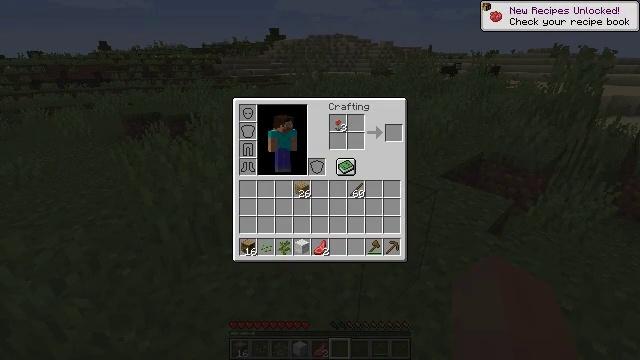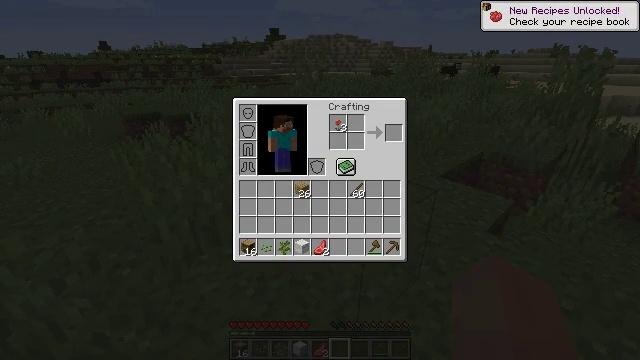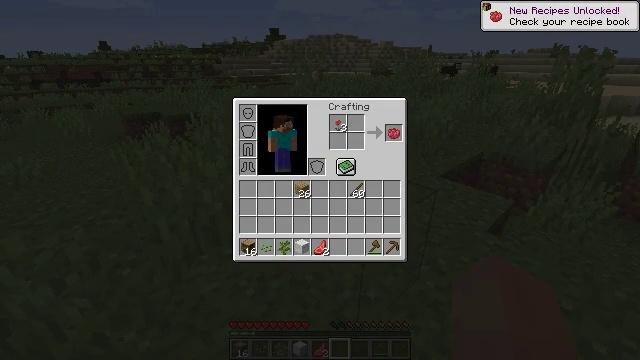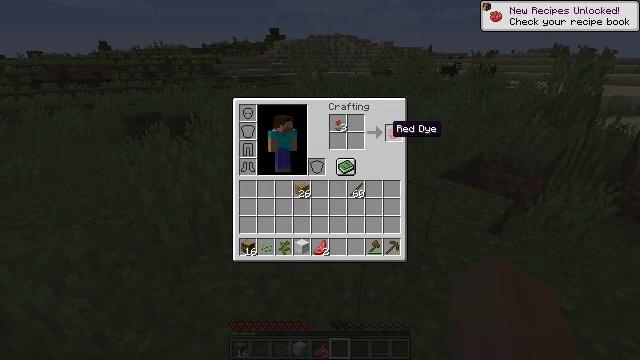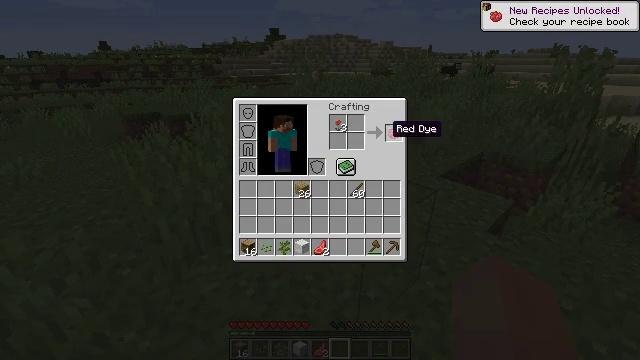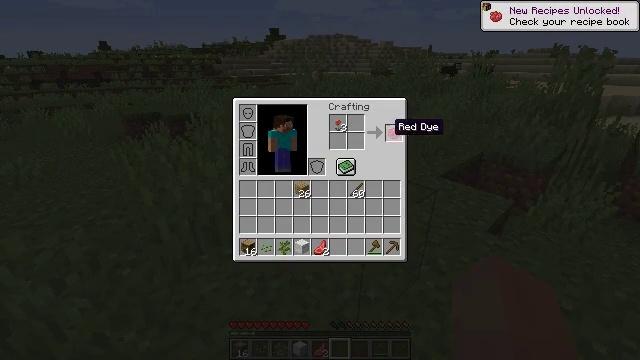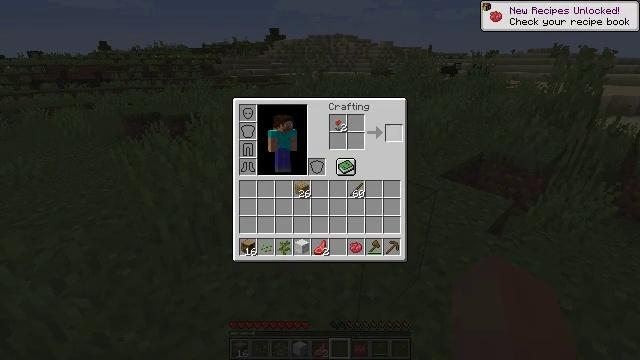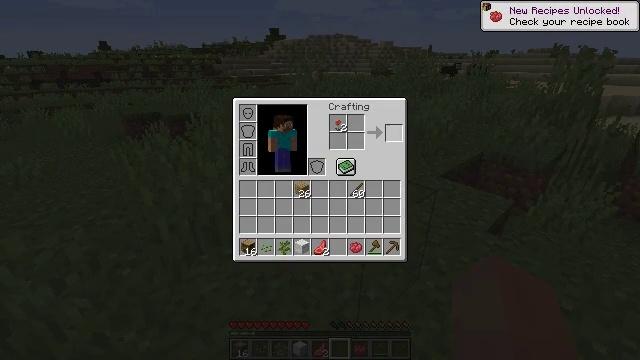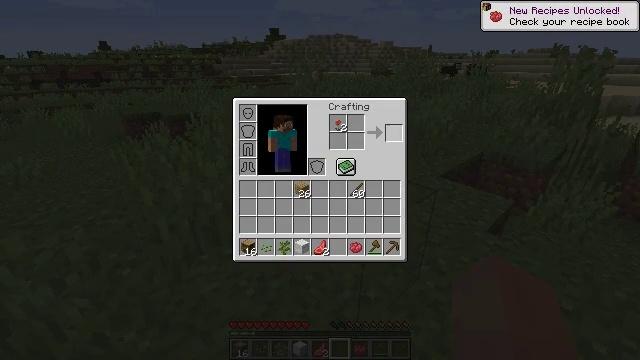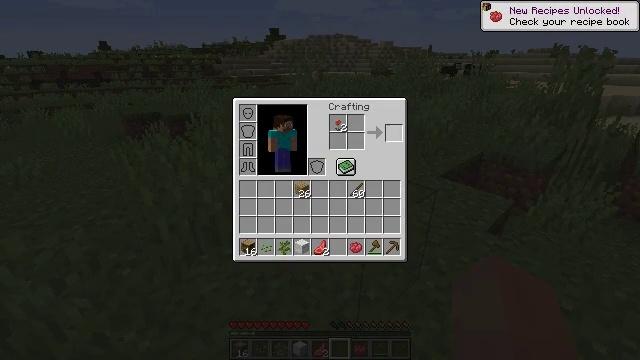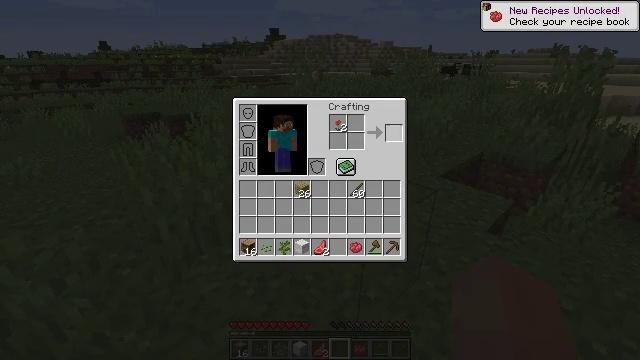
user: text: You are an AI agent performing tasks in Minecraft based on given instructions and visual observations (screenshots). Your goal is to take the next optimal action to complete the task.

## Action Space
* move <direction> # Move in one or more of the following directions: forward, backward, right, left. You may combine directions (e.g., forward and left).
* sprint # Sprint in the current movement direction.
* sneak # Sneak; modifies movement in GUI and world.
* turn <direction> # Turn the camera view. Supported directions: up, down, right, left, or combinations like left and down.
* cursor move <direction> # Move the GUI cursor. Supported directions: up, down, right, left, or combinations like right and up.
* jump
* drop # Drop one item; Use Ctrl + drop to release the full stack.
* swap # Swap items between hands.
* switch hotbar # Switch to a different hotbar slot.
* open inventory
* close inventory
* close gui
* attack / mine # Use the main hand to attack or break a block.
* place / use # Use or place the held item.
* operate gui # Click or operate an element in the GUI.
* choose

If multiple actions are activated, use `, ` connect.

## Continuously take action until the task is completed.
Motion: motion action
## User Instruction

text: Convert a red tulip into red dye in crafting.
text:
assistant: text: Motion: sneak
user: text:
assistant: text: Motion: sneak, operate gui
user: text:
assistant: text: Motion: sneak, operate gui
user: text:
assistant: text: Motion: sneak, operate gui
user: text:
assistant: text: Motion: sneak
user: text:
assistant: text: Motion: sneak, operate gui
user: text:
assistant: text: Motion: sneak, operate gui
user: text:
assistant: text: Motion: sneak, operate gui
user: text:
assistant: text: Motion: sneak
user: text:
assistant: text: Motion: sneak
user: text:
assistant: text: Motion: sneak, close inventory